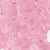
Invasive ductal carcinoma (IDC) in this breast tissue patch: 0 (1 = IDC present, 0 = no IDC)